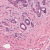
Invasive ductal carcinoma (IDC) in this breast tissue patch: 0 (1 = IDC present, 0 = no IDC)